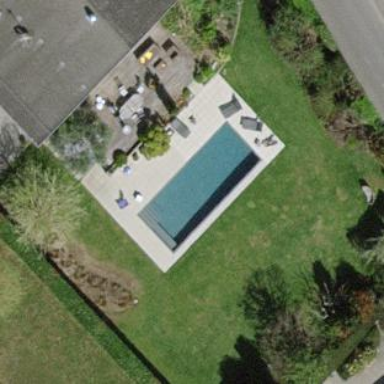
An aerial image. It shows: Swimming pool located in leisure land.